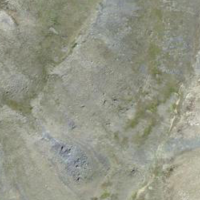
EUNIS habitat code: 31
Species observed at this site:
Primula glutinosa